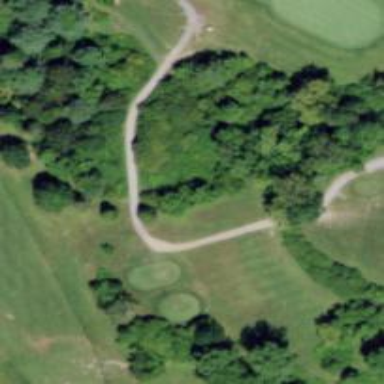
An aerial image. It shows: Path for golf carts.